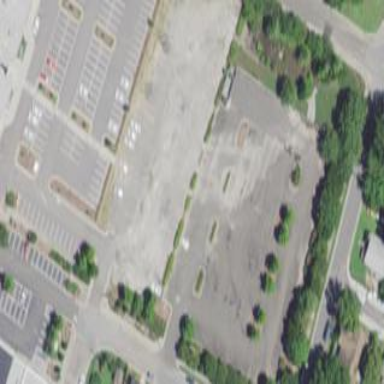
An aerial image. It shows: Asphalt parking aisle designated as service road.